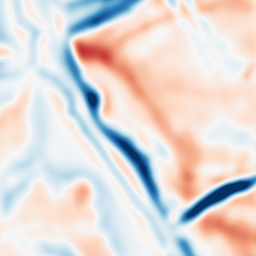
Category: multiscale
Decomposition family: dog
Decomposition parameters: sigma_low: 5
sigma_high: 5
Upsampling method: quartic
Upsampling parameters: scale: 8
Upsampling scale: 8